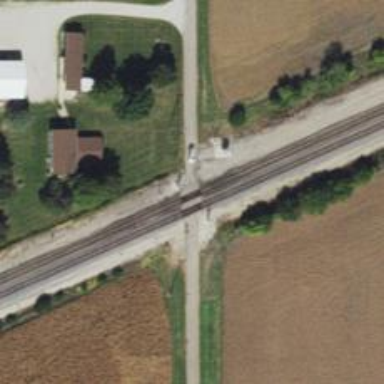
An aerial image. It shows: Railway level crossing.